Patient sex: M
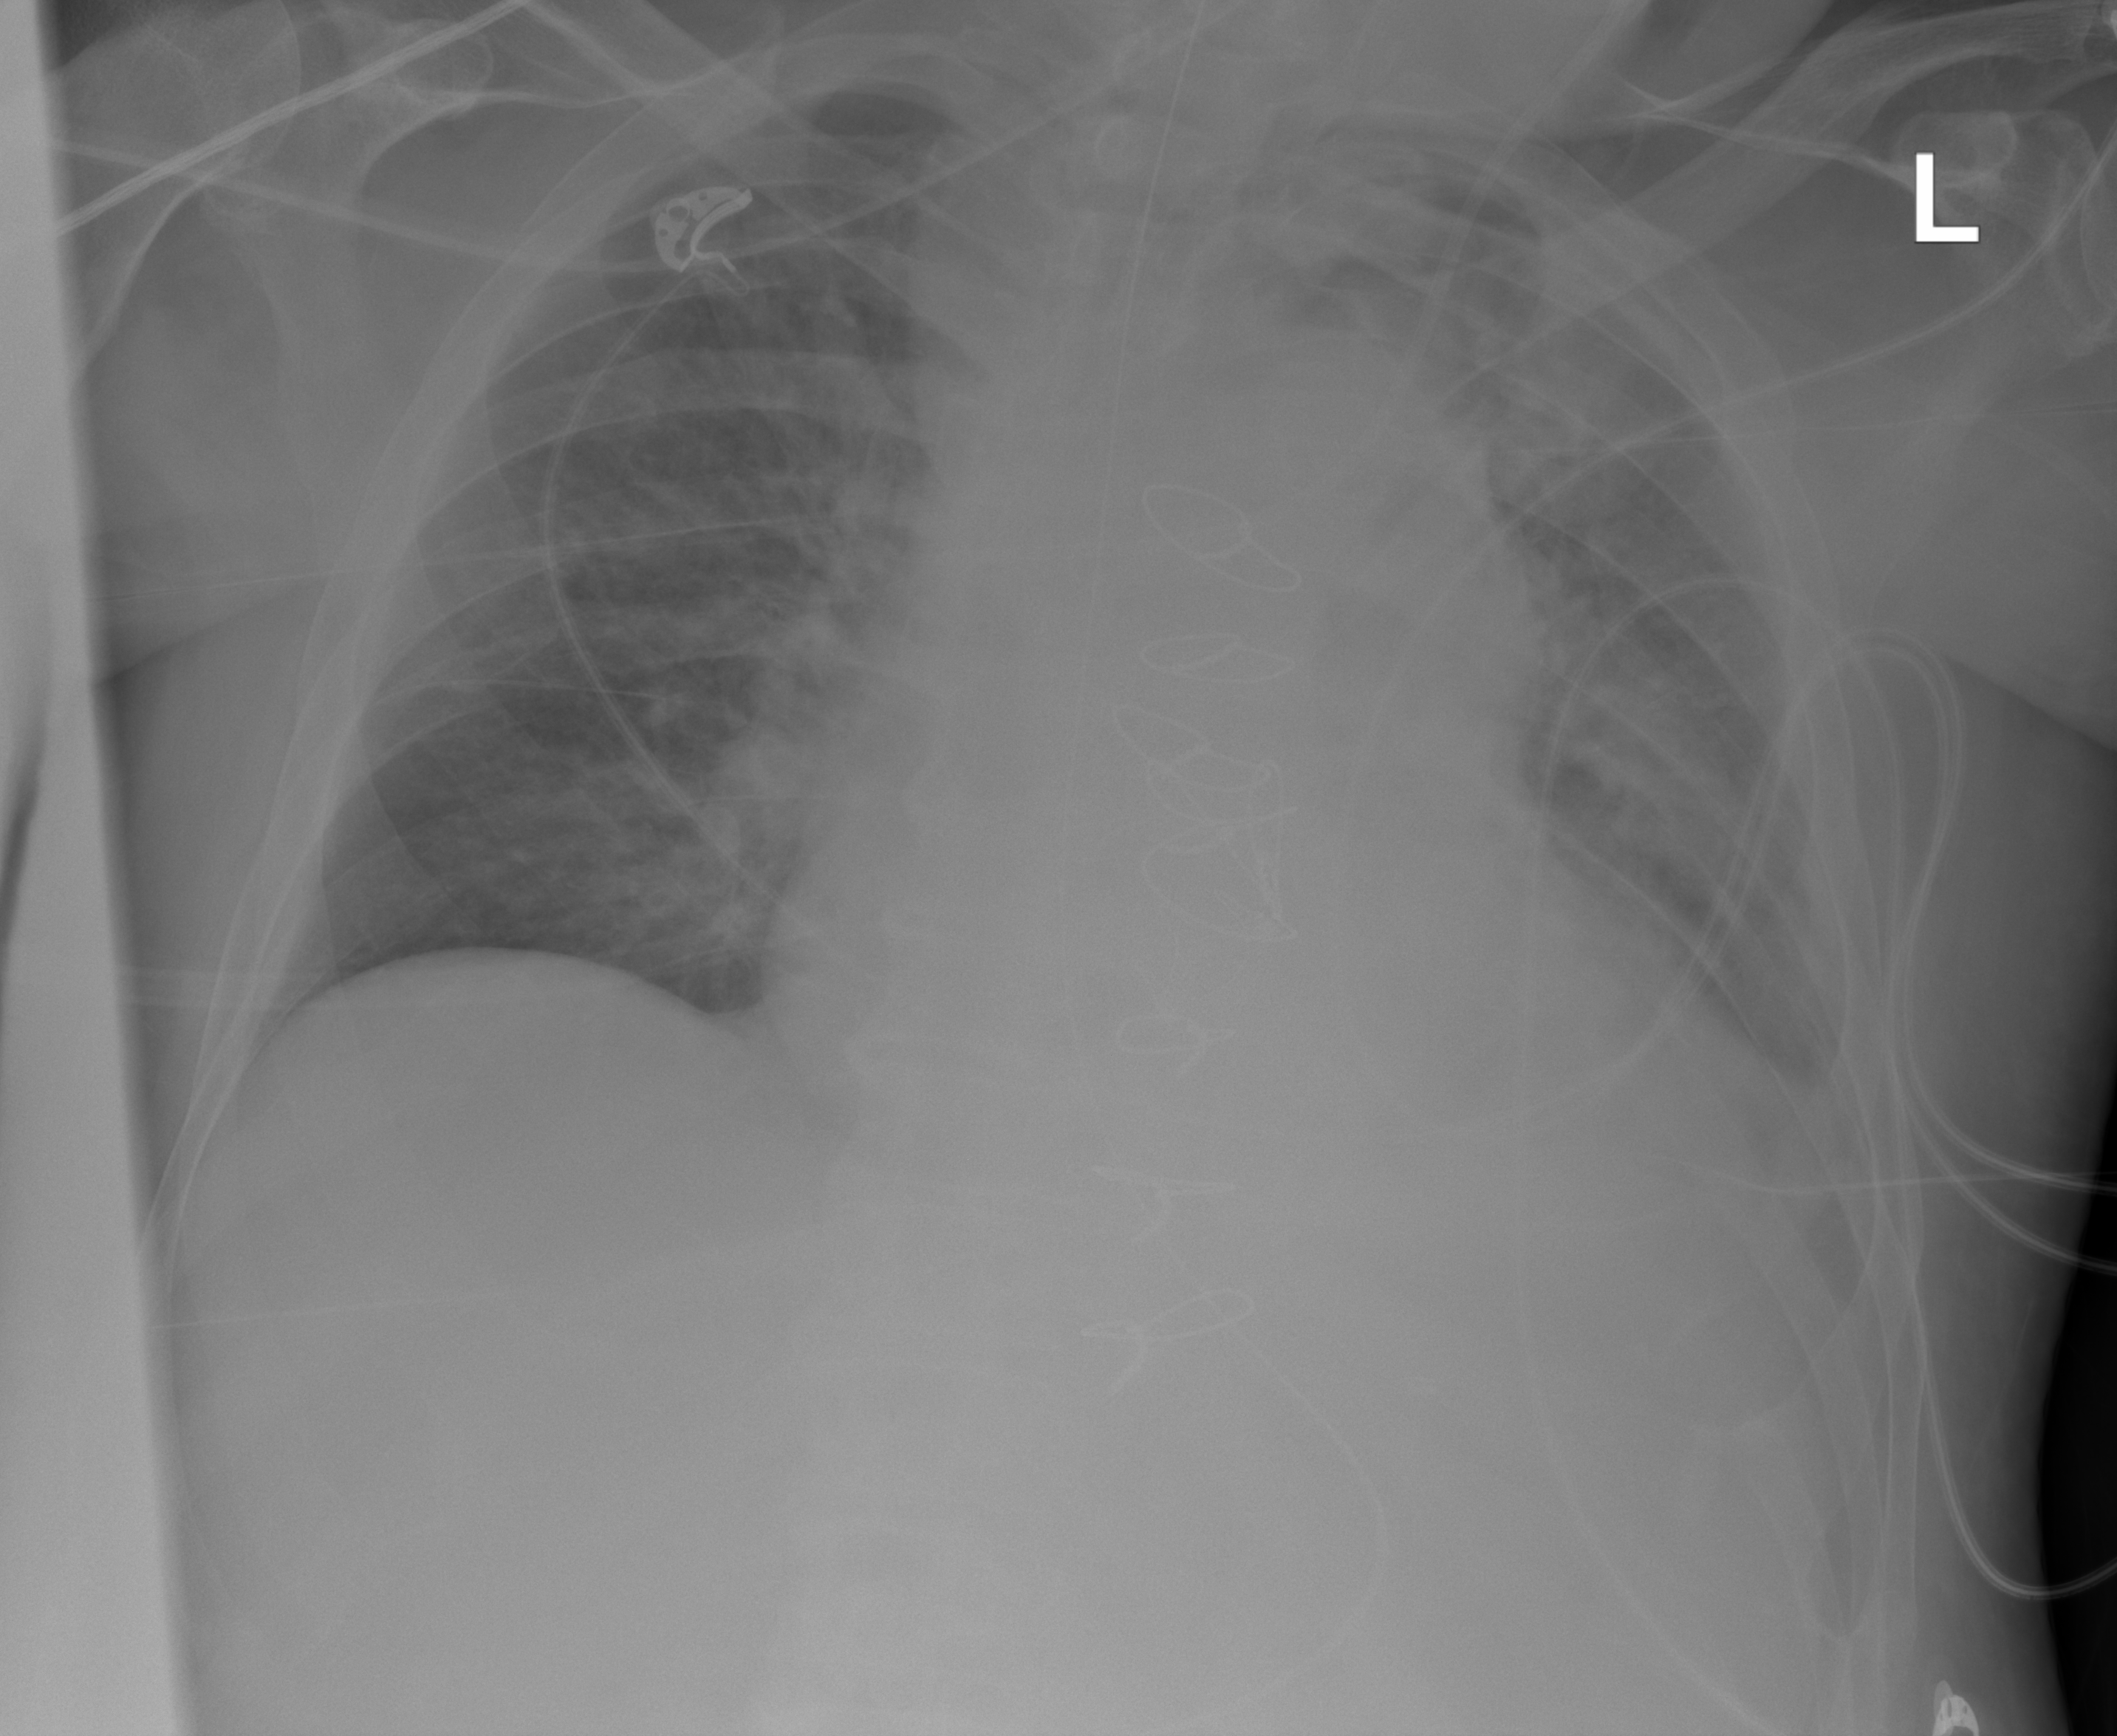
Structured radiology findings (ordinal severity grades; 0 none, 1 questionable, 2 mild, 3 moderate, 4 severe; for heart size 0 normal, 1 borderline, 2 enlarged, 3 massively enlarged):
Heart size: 2
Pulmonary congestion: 2
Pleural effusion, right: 0
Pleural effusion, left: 2
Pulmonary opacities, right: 2
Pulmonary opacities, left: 2
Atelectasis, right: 2
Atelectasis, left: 2